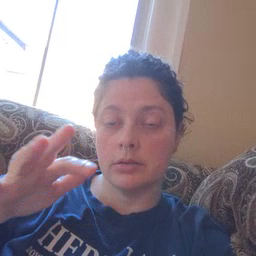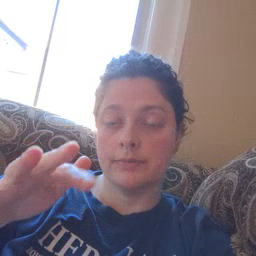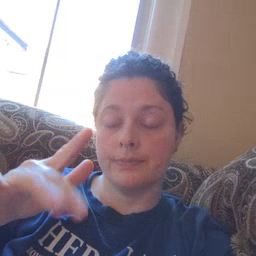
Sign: outside